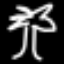
Label: palm tree